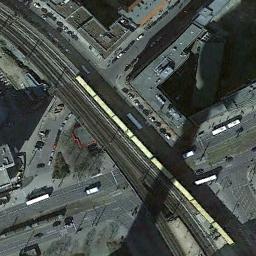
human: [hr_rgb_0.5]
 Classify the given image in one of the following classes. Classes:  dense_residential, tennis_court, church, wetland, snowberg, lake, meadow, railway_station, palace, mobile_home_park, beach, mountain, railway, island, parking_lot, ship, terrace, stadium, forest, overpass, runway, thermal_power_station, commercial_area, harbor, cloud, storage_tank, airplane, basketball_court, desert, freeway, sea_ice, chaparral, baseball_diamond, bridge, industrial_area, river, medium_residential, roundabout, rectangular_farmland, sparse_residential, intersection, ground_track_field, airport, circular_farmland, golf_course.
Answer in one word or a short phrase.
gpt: railway